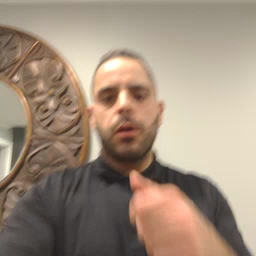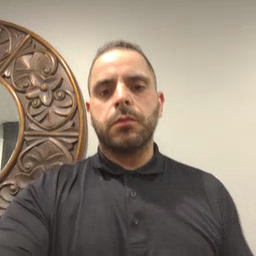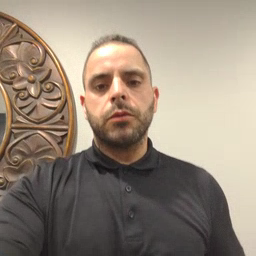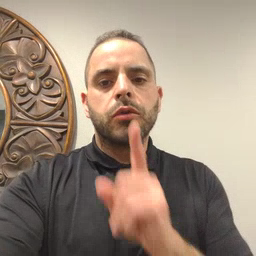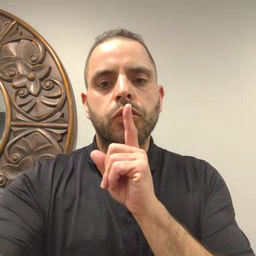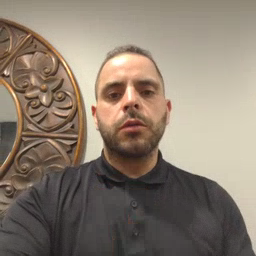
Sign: shhh